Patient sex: M
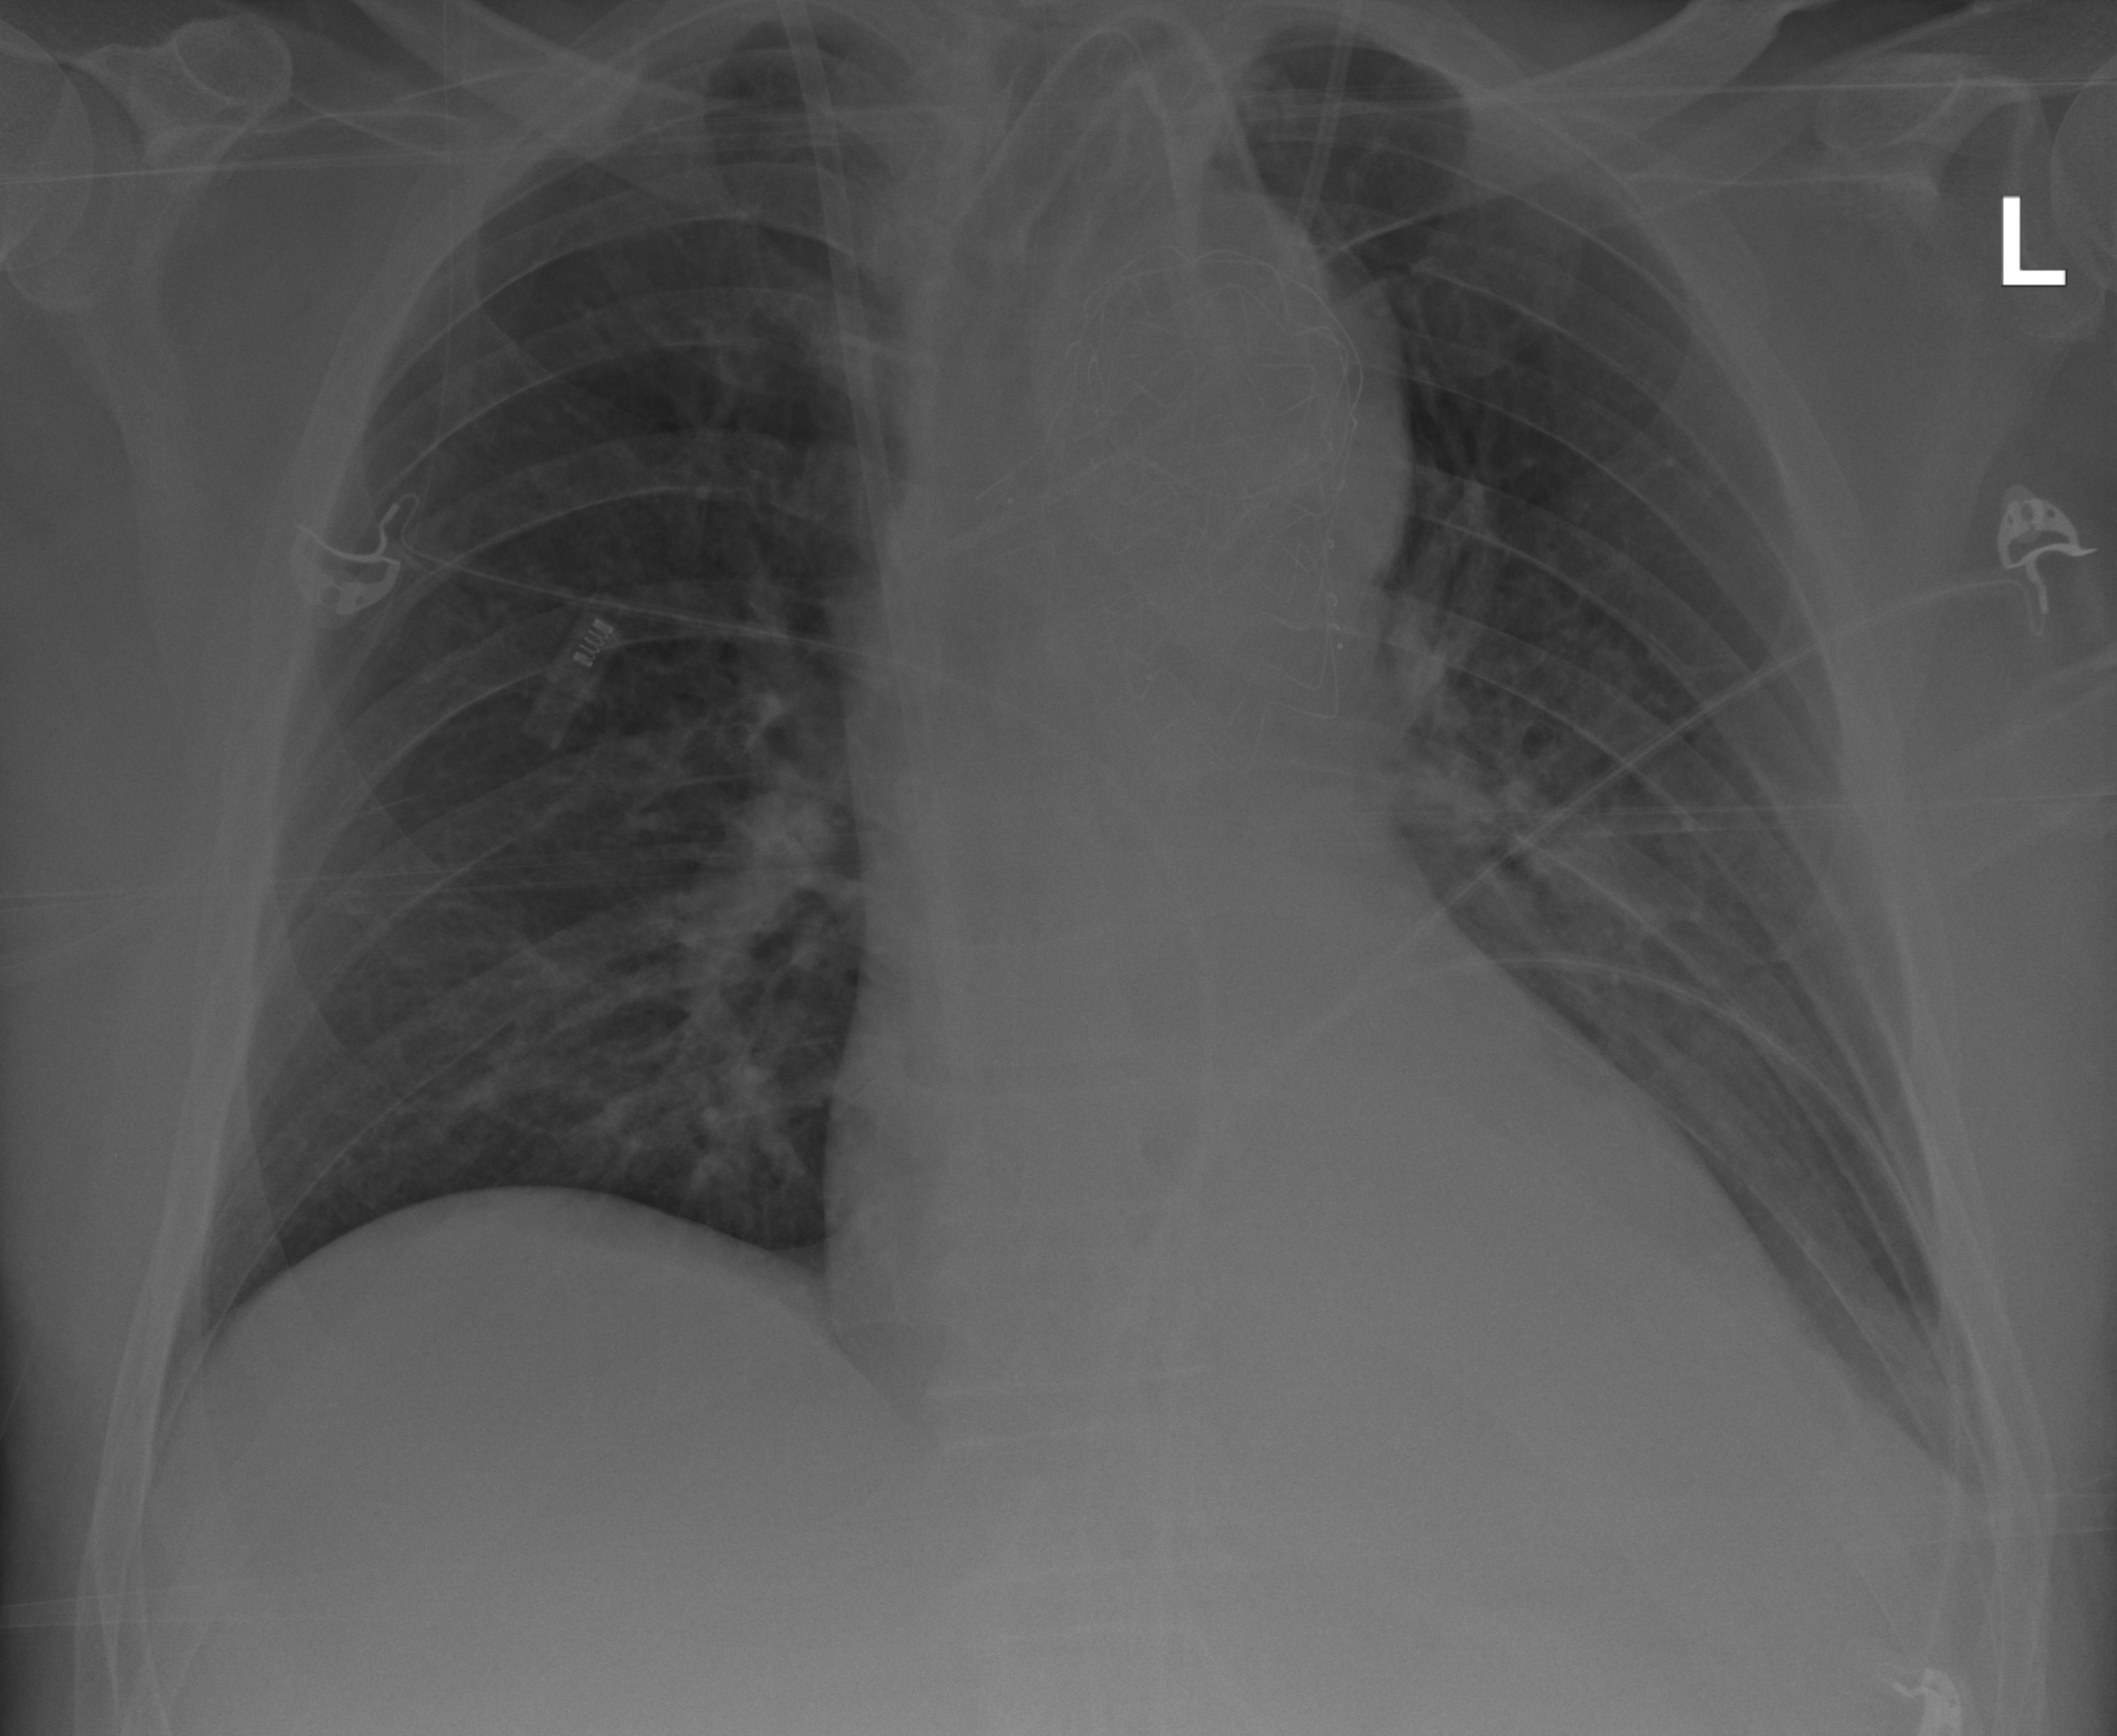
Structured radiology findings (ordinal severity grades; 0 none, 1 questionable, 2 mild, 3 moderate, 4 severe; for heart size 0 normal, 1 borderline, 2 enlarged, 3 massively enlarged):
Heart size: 2
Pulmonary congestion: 2
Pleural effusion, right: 0
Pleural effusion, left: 2
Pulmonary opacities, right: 0
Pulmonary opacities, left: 0
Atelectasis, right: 0
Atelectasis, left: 2